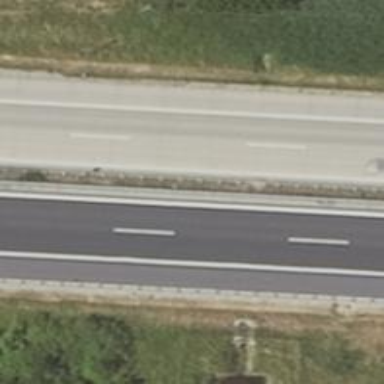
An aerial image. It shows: Asphalt motorway.